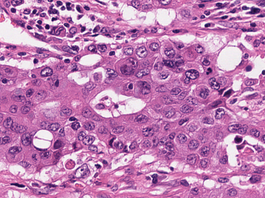
Tumor epithelial tissue: yes
Tumor-associated stroma tissue: yes
Normal tissue: no